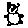
Label: line